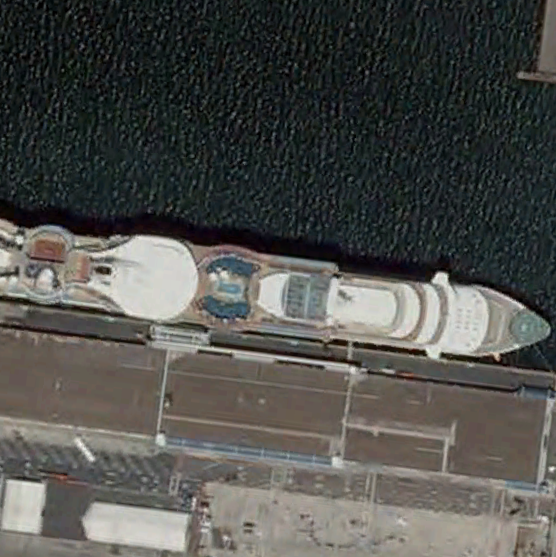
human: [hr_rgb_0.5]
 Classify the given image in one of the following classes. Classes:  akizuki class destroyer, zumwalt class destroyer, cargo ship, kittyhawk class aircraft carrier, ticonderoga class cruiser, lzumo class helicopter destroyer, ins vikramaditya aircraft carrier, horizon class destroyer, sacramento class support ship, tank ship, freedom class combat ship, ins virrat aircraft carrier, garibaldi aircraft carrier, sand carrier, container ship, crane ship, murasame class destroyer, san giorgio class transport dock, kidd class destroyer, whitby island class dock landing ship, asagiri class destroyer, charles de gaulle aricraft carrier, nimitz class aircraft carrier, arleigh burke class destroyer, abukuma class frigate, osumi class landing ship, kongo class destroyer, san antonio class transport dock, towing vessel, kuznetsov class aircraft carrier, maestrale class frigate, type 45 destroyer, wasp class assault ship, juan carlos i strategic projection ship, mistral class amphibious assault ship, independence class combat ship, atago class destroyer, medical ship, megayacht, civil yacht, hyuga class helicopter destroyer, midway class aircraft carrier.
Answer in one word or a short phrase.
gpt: Megayacht